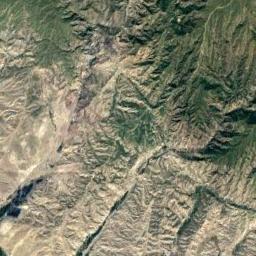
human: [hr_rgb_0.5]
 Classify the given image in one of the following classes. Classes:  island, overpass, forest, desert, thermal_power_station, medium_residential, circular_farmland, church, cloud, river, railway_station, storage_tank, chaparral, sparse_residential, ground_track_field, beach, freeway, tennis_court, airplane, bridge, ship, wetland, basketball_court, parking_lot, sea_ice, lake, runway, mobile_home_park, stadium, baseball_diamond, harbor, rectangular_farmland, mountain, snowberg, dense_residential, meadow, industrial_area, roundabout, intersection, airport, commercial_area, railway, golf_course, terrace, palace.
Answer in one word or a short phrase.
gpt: mountain